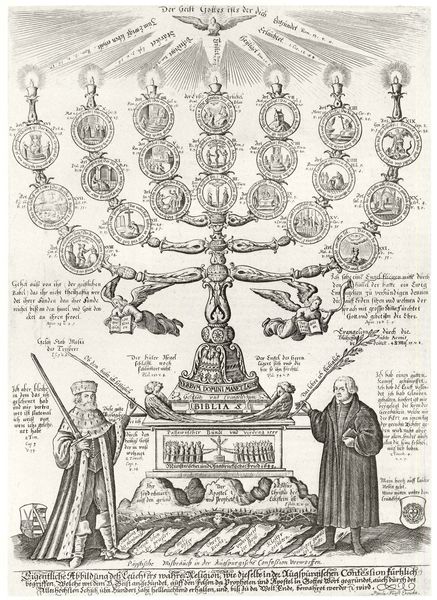
Titel: Eigentliche Abbildung deß Leüchters wahrer Religion
Künstler: Paul Fürst
Institution: (Seriendruck)
Schlagwörter: baum, dunkel, flügel, gott, himmel, mann, frau, lichter, männer, schwarz, skizze, zeichnung, tiere, arme, bibel, sockel, taube, sonne, mantel, adel, familie, krone, rund, engel, schrift, bücher, grafik, graphik, kaiser, könig, inschrift, kerze, kerzen, leuchter, podest, religion, stern, flammen, strahlen, zweig, druck, druckgrafik, stich, illustration, schwarzweiß, schwert, text, kreise, altar, namen, wappen, kerzenständer, pfarrer, glocke, mönch, sieben, luther, tiara, maum, gelehrter, handschrift, kandelaber, sonnne, geist, graphi, jude, heiliger geist, stammbaum, genealogie, jüdisch, siebenarmig, vorfahren, stmm, leuchtet, hl. geist, minora, uhrahne, kerzenhalte, wappenkunde